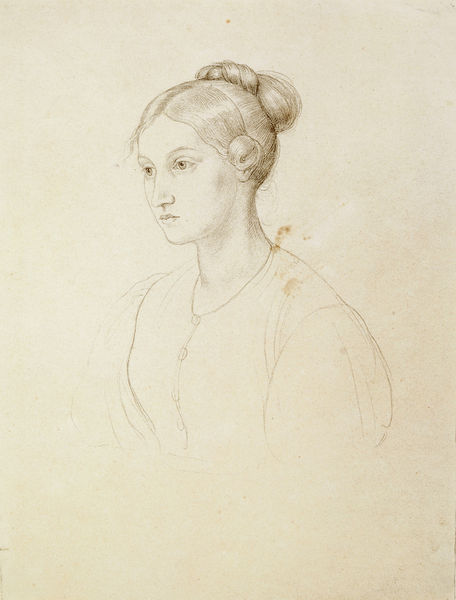
Titel: Bildnis Franziska Olivier (?)
Künstler: Ferdinand Olivier
Standort: Schweinfurt
Institution: Museum Georg Schäfer
Schlagwörter: kopf, weiß, mädchen, ausschnitt, brust, busen, frau, frisur, grau, haar, hell, kleid, mund, nase, ohr, profil, rücken, skizze, stirn, zeichnung, blick, dame, jung, arm, arme, augen, bluse, gesicht, kleidung, knoten, kragen, lang, ärmel, bildnis, hals, portrait, porträt, gewand, haare, brustbild, knopf, lippen, nlick, poträt, scheitel, traurig, zart, dutt, seitlich, wangen, papier, bäuerin, kette, grafik, graphik, nacken, romantik, einfach, zopf, ernst, büste, knöpfe, fein, naht, oberkörper, haarknoten, kreuz, links, linie, linear, radierung, stich, bleistift, entwurf, stift, fleck, flecken, biedermeier, firsur, geflochten, schnecke, kupferstich, schinkel, silberstift, bedrückt, ische, sopf, rahlenförmig